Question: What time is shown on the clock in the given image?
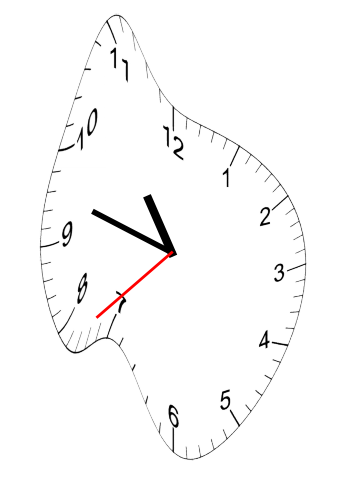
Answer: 10:47:38